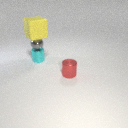
small cyan metal cylinder behind small red metal cylinder